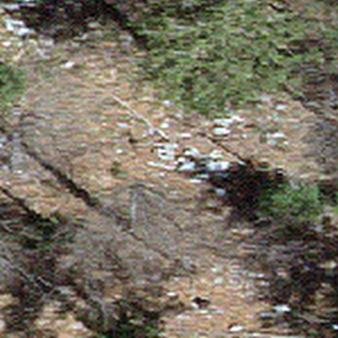
Label: other